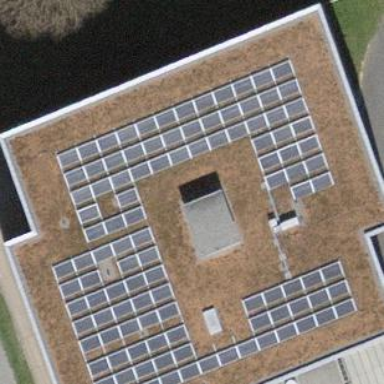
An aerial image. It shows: Solar power generator with photovoltaic panels.